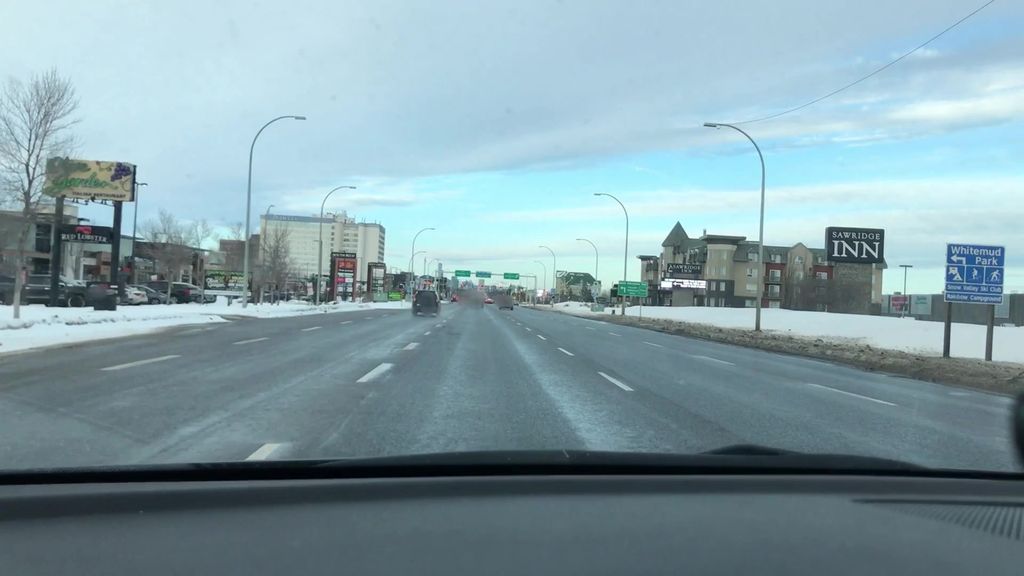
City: edmonton